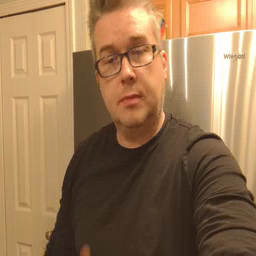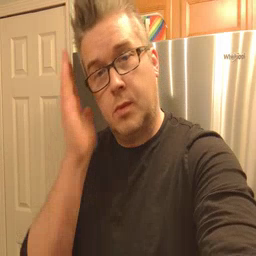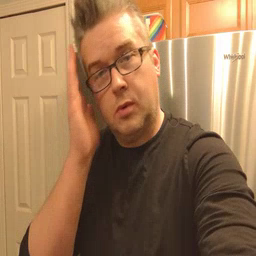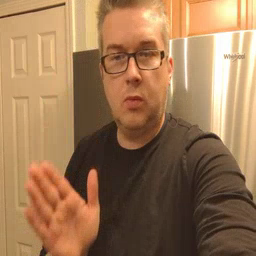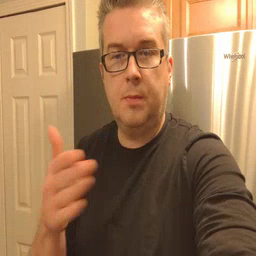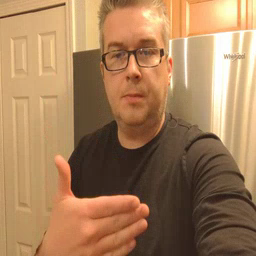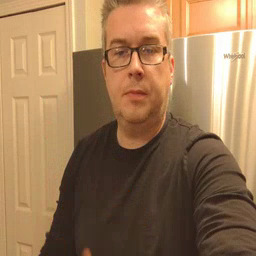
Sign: bedroom